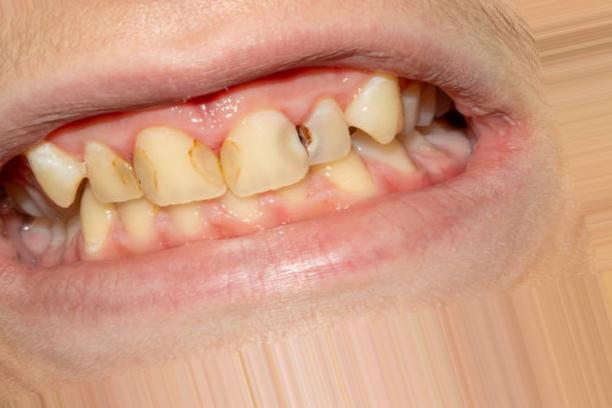
Condition: Caries